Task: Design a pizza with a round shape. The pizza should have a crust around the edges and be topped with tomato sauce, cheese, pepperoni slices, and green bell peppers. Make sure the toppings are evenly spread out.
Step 284:
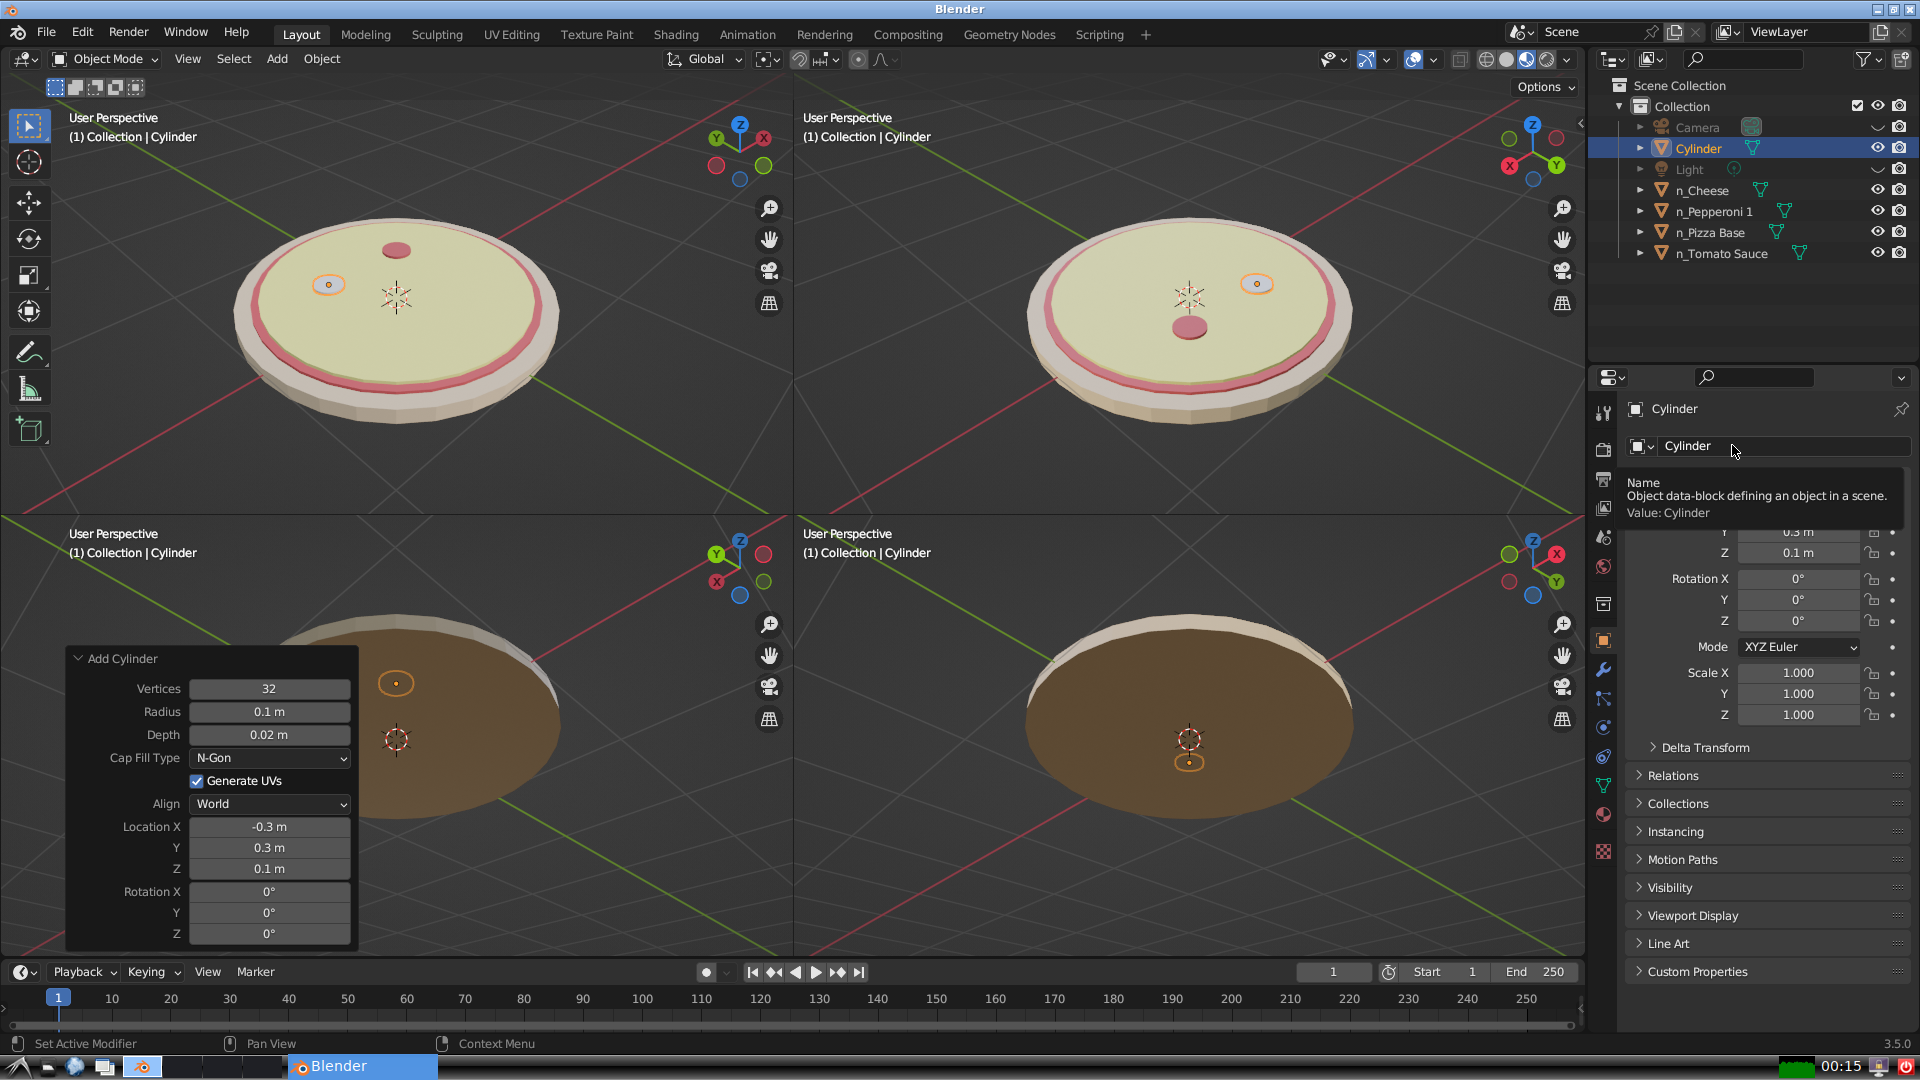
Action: click: no